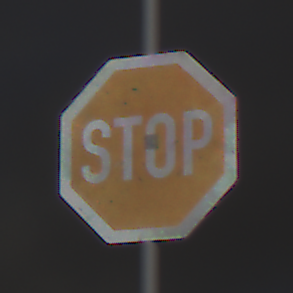
Verkehrszeichen: Stop
Umgebung: Outdoor, Nature
Tageszeit: SunriseSunset
Wetter: PartlyCloudy
Licht: Natural
Jahreszeit: NotSpecified
Kontrast: HighContrast